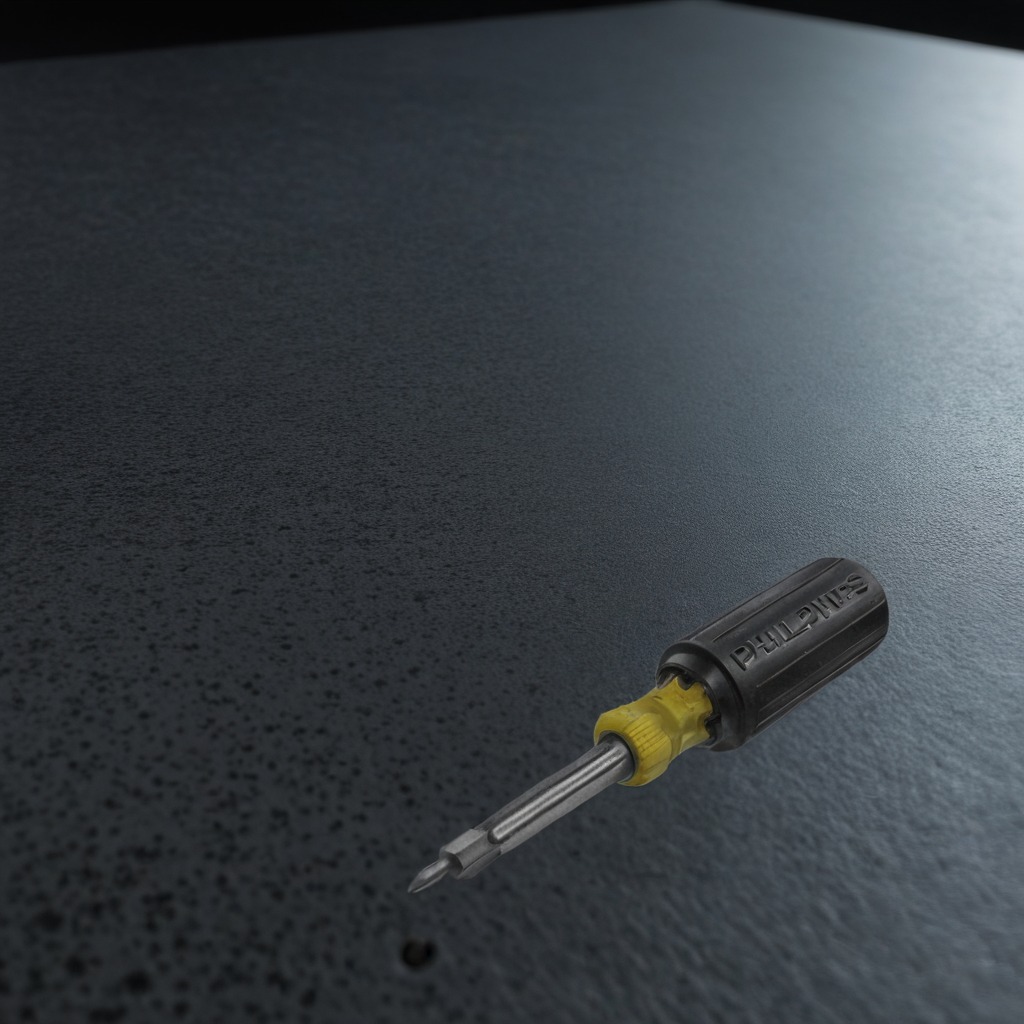
A screwdriver lying on a clean granite table inside a workshop at night dim ambient light soft shadows worn but